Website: apple
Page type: customer-info-address
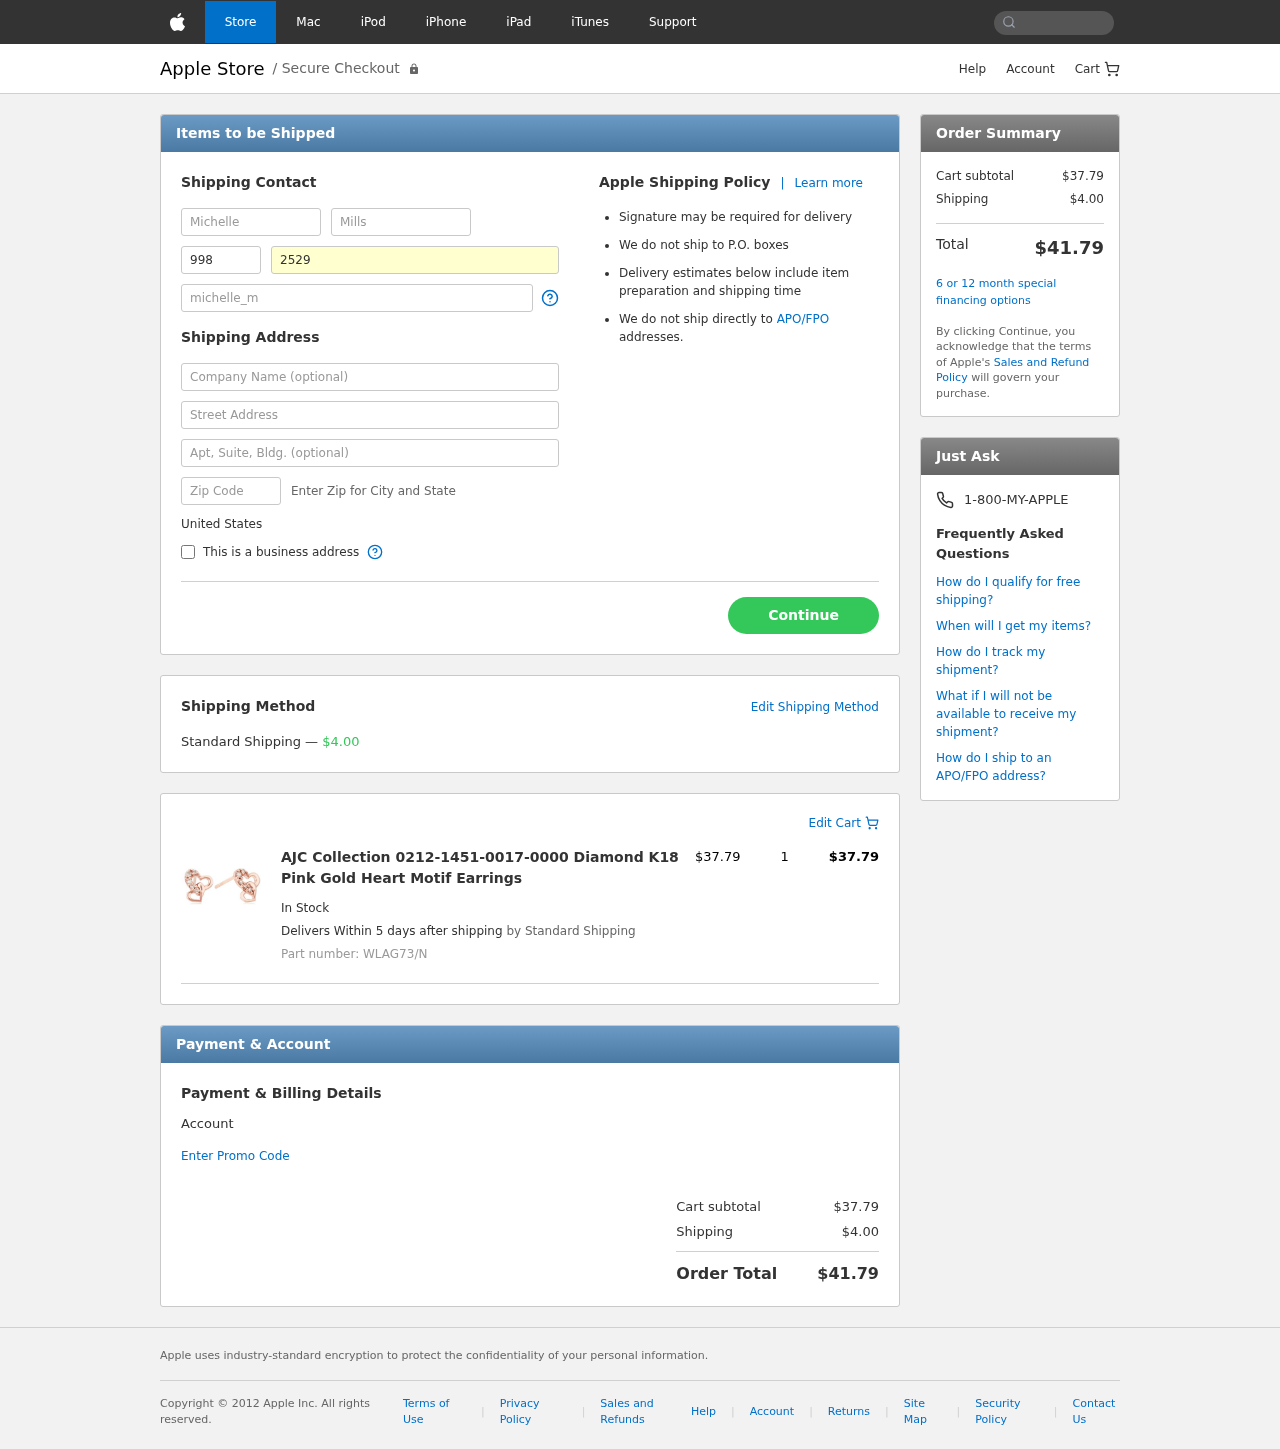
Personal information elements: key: PII_COUNTRY
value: United States
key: PII_FIRSTNAME
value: Michelle
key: PII_LASTNAME
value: Mills
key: PII_PHONE_AREA
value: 998
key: PII_PHONE_LINE
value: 2529
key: PII_EMAIL
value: michelle_mills@hotmail.com
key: PII_COMPANY
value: Adams, Morris and Brown
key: PII_STREET
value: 03965 James Prairie Suite 165
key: PII_STREET2
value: Apt. 484
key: PII_POSTCODE
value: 30684
Product elements: key: PRODUCT1_NAME
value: AJC Collection 0212-1451-0017-0000 Diamond K18 Pink Gold Heart Motif Earrings
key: PRODUCT1_PRICE
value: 37.79
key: PRODUCT1_QUANTITY
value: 1
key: PRODUCT1_SKU
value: WLAG73/N
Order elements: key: ORDER_SHIPPING_COST
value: $4.00
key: ORDER_ITEM_TOTAL
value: $37.79
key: ORDER_SUBTOTAL
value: $37.79
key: ORDER_TOTAL
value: $41.79